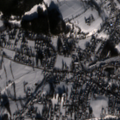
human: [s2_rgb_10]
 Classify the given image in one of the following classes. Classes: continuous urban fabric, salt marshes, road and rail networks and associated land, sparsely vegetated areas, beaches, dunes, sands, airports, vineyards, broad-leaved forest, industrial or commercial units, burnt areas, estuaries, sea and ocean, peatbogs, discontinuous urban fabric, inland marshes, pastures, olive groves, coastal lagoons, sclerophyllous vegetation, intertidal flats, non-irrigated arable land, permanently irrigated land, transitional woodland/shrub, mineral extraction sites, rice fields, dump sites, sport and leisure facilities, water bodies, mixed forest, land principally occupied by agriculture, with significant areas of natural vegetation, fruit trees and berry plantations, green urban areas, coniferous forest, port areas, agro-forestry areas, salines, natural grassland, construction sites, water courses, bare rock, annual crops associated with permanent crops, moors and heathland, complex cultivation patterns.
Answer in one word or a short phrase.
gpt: discontinuous urban fabric, pastures, coniferous forest